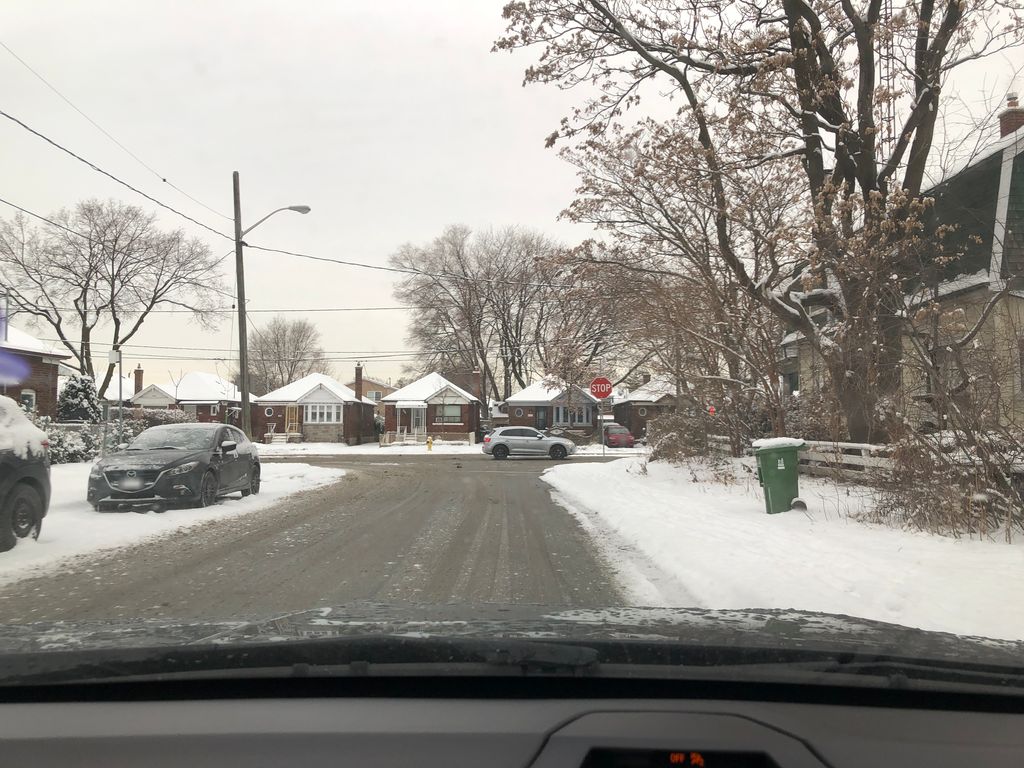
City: toronto